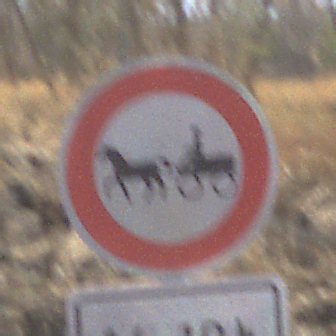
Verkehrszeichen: VerbotGespannfuhrwerke
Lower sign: ZeitangabenOhneBeschraenkungAufWochentage1
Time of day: Midday
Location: Outdoor (Nature)
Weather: Clear
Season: NotSpecified
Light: Natural